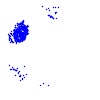
Particle: proton